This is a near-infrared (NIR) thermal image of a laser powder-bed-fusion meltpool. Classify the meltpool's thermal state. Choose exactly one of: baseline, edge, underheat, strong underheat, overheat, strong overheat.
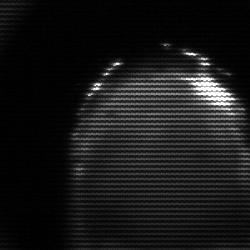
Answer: edge